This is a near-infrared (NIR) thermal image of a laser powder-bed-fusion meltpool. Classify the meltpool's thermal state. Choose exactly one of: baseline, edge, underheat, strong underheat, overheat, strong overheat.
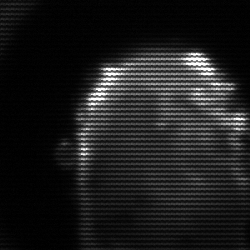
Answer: baseline